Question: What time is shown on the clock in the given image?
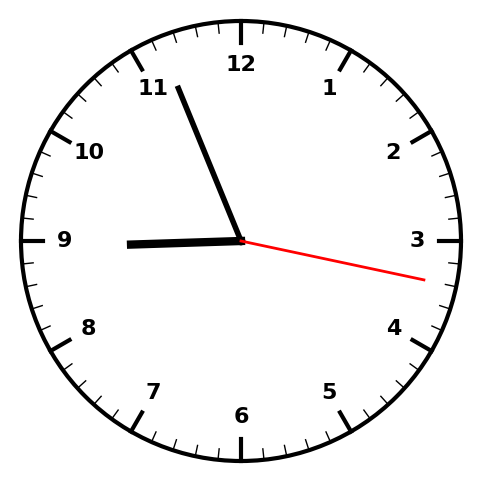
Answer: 08:56:17